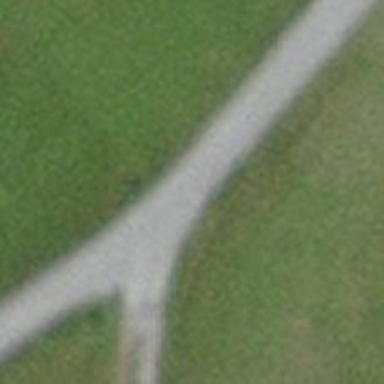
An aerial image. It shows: Gravel track of grade3 type.